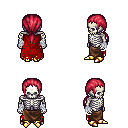
a pixel art fantasy rpg character, male body template, skeleton, red tattered cape, robe skirt, ruby red ponytail hairstyle, white cloth bandages, gold boots, four views (front, back, left, right), 2x2 character sprite sheet, small pixel art, hard edges, no anti-aliasing